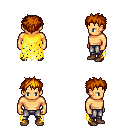
a pixel art fantasy rpg character, male body template, human, tanned skin, yellow tattered cape, metal pants, dark blonde bedhead hairstyle, brown shoes, four views (front, back, left, right), 2x2 character sprite sheet, small pixel art, hard edges, no anti-aliasing